Question: Let me explain my issue. I added 4 spinners programmatically by clicking Add button 4 times. Now I'm clicking remove button. It removes only the last spinners .but when i click again gain to remove the spinner and text view it does not remove, i mean nothing happend, Remaining 3 spinners still exist.Now i want when i again click to remove button it remove the spinners from the renaming three n now we have 2 spinners left and so on. Is there anyway to remove?
i will post my code for adding the spinners and removing the spinners
bt1 button for adding the views programmatically.
bt2 button for removing the views programmatically.
bt1.setOnClickListener(new View.OnClickListener()
{
'''
@Override
public void onClick(View view)
{
//Toast.makeText(getActivity(), "Test", Toast.LENGTH_LONG).show();
linearlayout1 = new LinearLayout(getActivity());
LinearLayout.LayoutParams layoutParams = new LinearLayout.LayoutParams(LinearLayout.LayoutParams.WRAP_CONTENT, LinearLayout.LayoutParams.WRAP_CONTENT);
linearlayout1.setOrientation(LinearLayout.HORIZONTAL);
layoutParams.setMargins(10, 0, 0, 0);
linearlayout1.setLayoutParams(layoutParams );
tv3 = new TextView(getActivity());
tv3.setGravity(Gravity.CENTER_VERTICAL | Gravity.CENTER_HORIZONTAL);
tv3.setText("Label");
tv4 = new TextView(getActivity());
tv4.setText("Category");
spinner = new Spinner(getActivity());
ArrayAdapter<String> spinnerArrayAdapter = new ArrayAdapter<String>(getActivity(), android.R.layout.simple_spinner_dropdown_item, spinnerArray);
spinner.setAdapter(spinnerArrayAdapter);
spinner2 = new Spinner(getActivity());
ArrayAdapter<String> spinnerArrayAdapter2 = new ArrayAdapter<String>(getActivity(), android.R.layout.simple_spinner_dropdown_item, spinnerArray);
spinner2.setAdapter(spinnerArrayAdapter2);
linearlayout1.addView(tv3);
linearlayout1.addView(spinner);
linearlayout1.addView(tv4);
linearlayout1.addView(spinner2);
linearlayout.addView(linearlayout1);
}
});
bt2.setOnClickListener(new View.OnClickListener()
{
@Override
public void onClick(View view)
{
//Toast.makeText(getActivity(), "Test", Toast.LENGTH_LONG).show();
try {
linearlayout1.removeView(spinner);
linearlayout1.removeView(tv3);
linearlayout1.removeView(spinner2);
linearlayout1.removeView(tv4);
} catch (Exception e) {
// TODO Auto-generated catch block
System.out.println("Exception "+e.toString());
}
}
});
'''
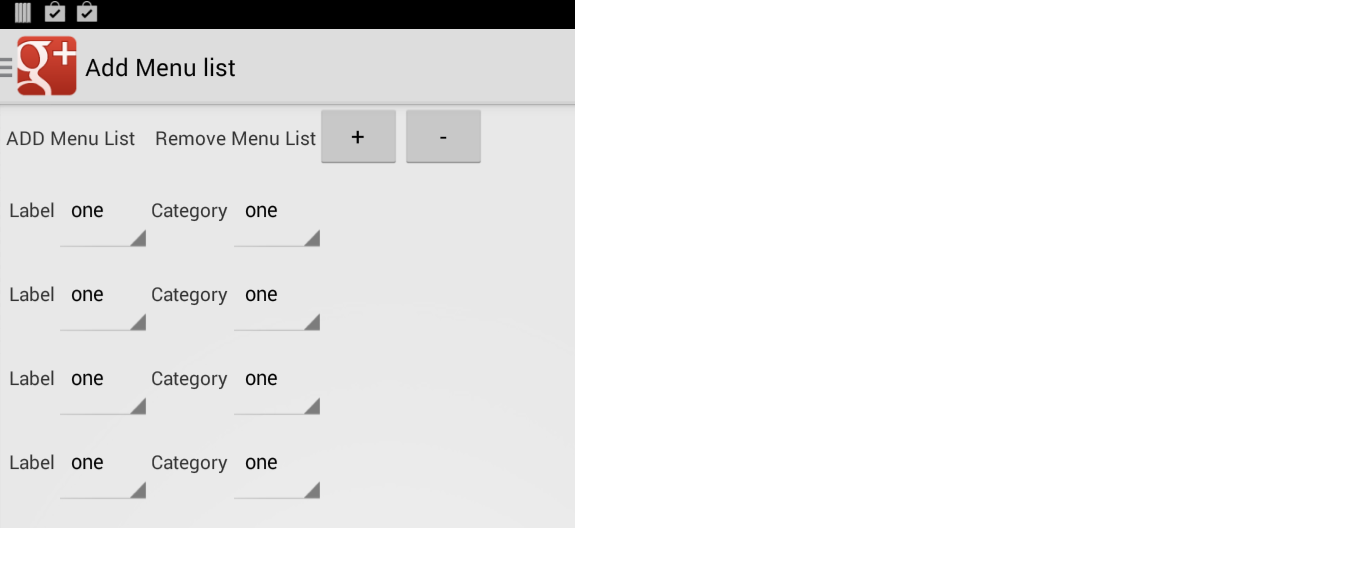
Answer: The problem is because you are storing only one variable 'linearLayout1'. Each time you add a view, the 'linearLayout1' is set to the last one. This is why the last one gets deleted but not others..
Update your code to keep a list of layouts as below:
private class field:
'''
ArrayList<LinearLayout> rows = new ArrayList<LinearLayout>();
'''
Update your code:
'''
bt1.setOnClickListener(new View.OnClickListener() {
@Override
public void onClick(View view)
{
LinearLayout linearlayout1 = new LinearLayout(getActivity());
...
...
linearlayout1.addView(tv4);
linearlayout1.addView(spinner2);
linearlayout.addView(linearlayout1);
// just add this line here.
rows.add(linearlayout1); //add layout to the list
}
});
'''
When deleting:
'''
bt2.setOnClickListener(new View.OnClickListener()
{
@Override
public void onClick(View view)
{
try {
// get the last item
LinearLayout layoutToRemove = rows.get(rows.size()-1);
linearlayout.removeView(layoutToRemove); // remove it
rows.remove(layoutToRemove); // update the list
linearlayout.invalidate() // may need this (optional)
} catch (Exception e) {
// TODO Auto-generated catch block
System.out.println("Exception "+e.toString());
}
}
});
'''